Interaction volume radius: 10 \u00c5
Interaction volume height: 10 \u00c5
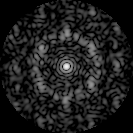
Disorder parameter: 0.6695